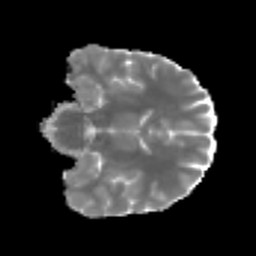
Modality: MD
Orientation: coronal
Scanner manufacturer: siemens
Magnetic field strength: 3 T
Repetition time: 3.6 s
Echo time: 0.092 s